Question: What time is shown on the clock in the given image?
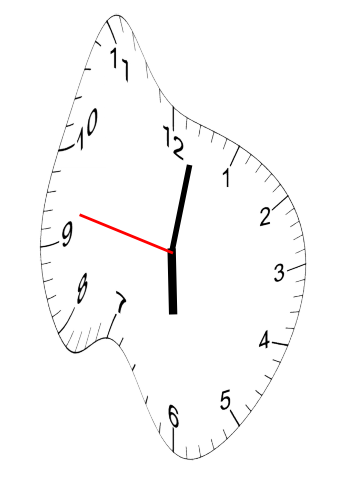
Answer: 06:01:47